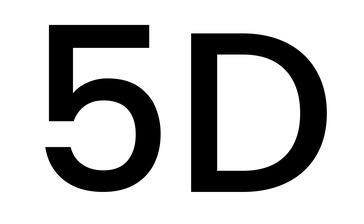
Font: Poppins-Medium